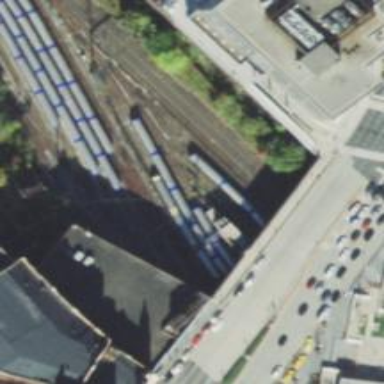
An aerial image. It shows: Railway service station.